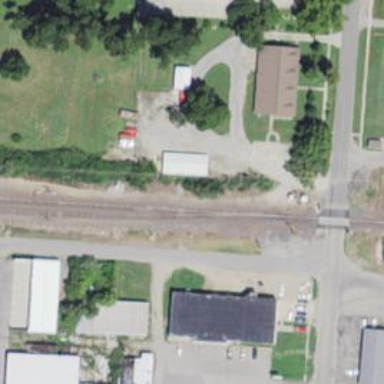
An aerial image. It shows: Railway siding with rails.